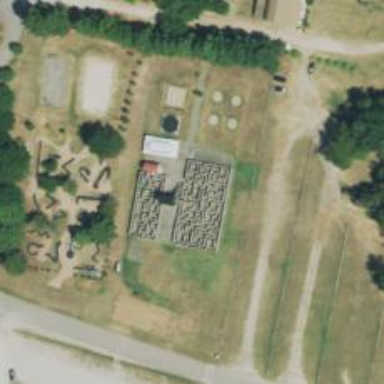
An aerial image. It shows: Maze attraction.